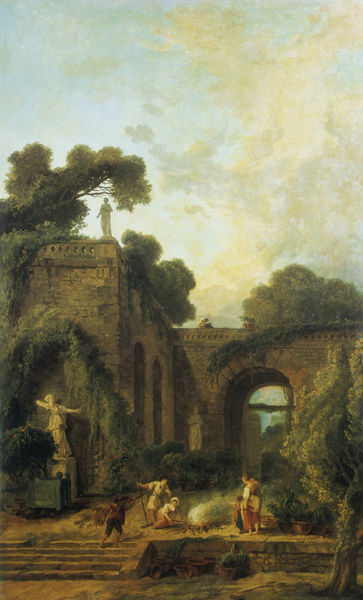
Titel: Park mit Ruinen
Künstler: Hubert Robert
Standort: St. Petersburg
Institution: Schloss Pawlowsk
Schlagwörter: baum, blau, feuer, gemälde, gruppe, himmel, mann, wolken, bäume, frauen, gelb, grün, landschaft, menschen, mädchen, ocker, abend, braun, femmes, frau, hell, kleid, licht, marmor, männer, schwarz, szene, tür, weiss, gebäude, haus, rot, schloss, wolke, beige, malerei, architektur, kleidung, stein, ast, dämmerung, natur, rauch, sonne, sträucher, kind, pflanzen, schön, garten, skulptur, statue, bogen, italien, stab, körbe, mauer, vegetation, rast, rundbogen, romantik, treppe, vert, stufen, tor, escalier, italie, ruine, burg, palast, balustrade, ruinen, gemäuer, villa, skulpturen, bewachsen, efeu, jäger, chien, vue, tempel, aquädukt, arkadien, hirtenstab, femme, fleurs, hirte, hirten, romantisme, arbre, bois, ciel, nature, paysage, fleur, chasse, diane, paysan, antique, bleu, pierre, bewuchs, campagne, enfant, überwuchert, meurtre, architecture, arc, arche, porte, nuage, nuages, chateau, arbres, sculpture, pont, romantique, travail, voute, mur, baton, berger, panier, feu, jardin, parc, manger, lagerfeuer, pot, point, hommes, verwittert, fumée, marche, marches, personnages, scene, jardins, famille, statues, skulpuren, romain, ruines, amoureux, plant, plants, conte, romaine, caprice, hauteur, forteresse, agriculture, esclaves, artémis, attaque, bac, pots, feu de bois, vedutta, legende, passages, mystère, caprise